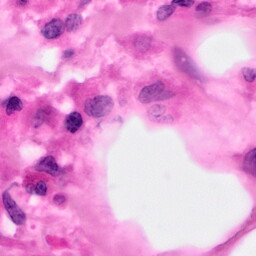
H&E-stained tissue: Pancreatic